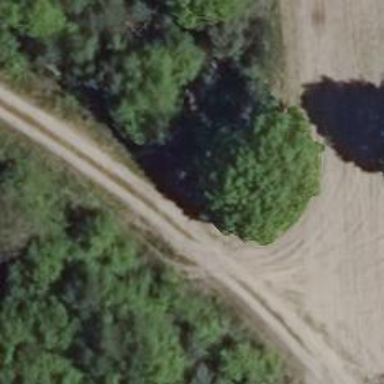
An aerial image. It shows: Sandy track road with grade5 tracktype.